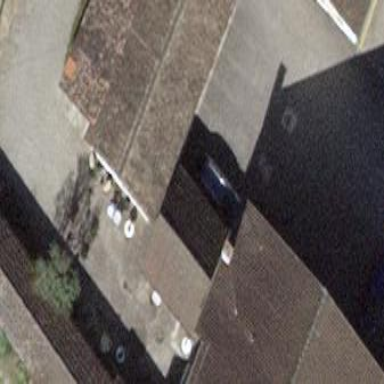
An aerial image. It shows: Hut.